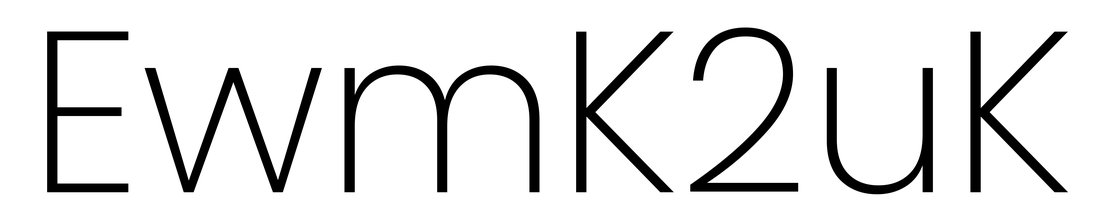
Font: Poppins-ExtraLight